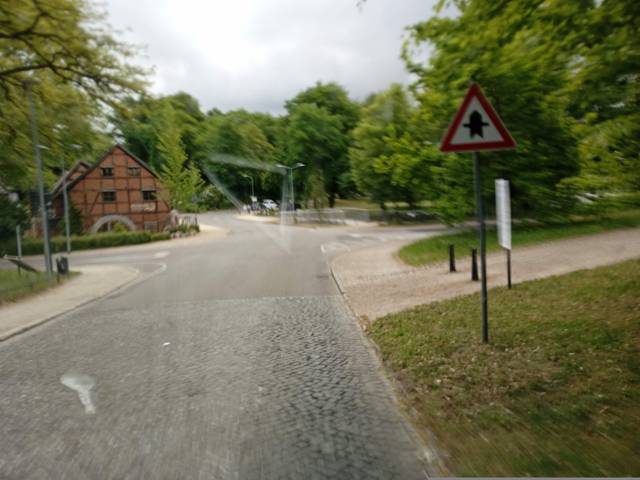
Region: Germany
Coordinates: 53.618, 11.418